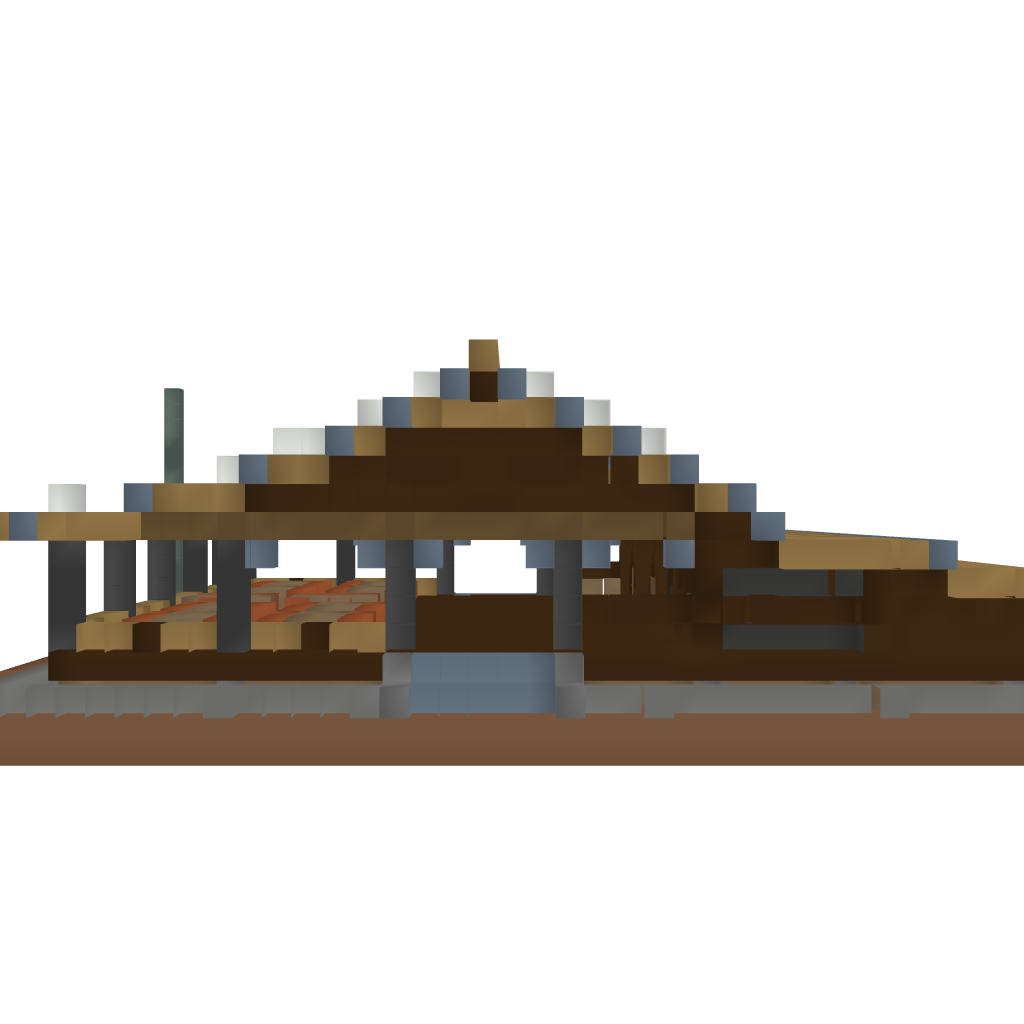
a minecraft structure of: nobebosco dining hall